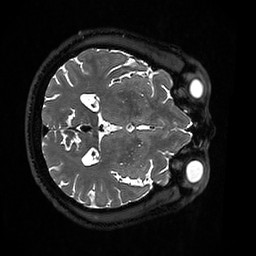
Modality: T2w
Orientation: axial
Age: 64
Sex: male
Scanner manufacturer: ge
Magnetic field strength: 3 T
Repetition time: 3.202 s
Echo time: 0.06676 s